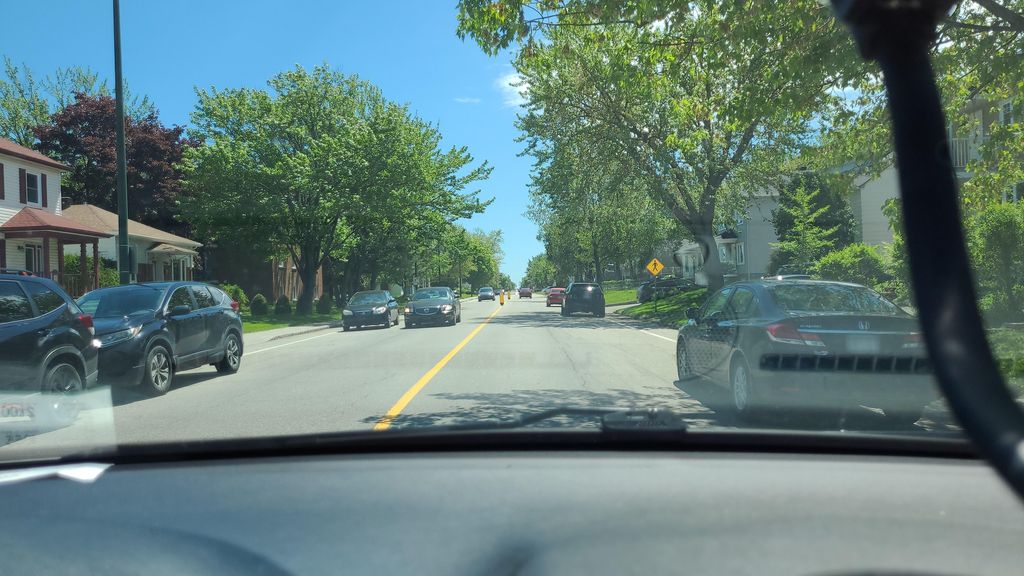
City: quebec_city